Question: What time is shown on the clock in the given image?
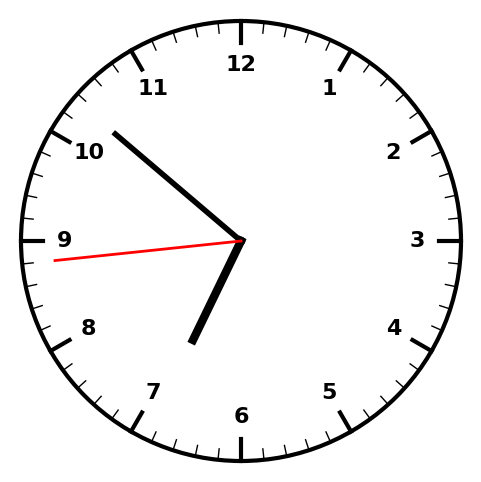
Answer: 06:51:44